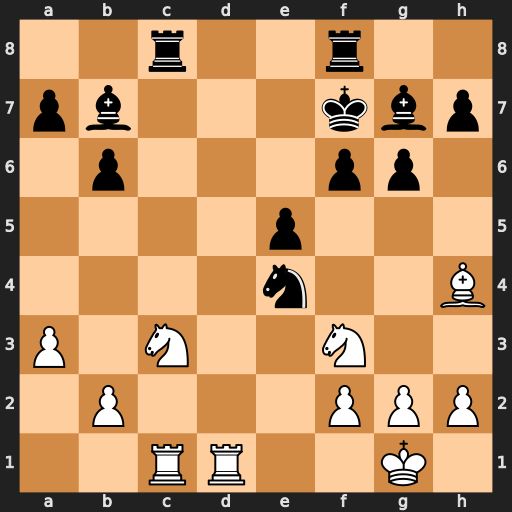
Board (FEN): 2r2r2/pb3kbp/1p3pp1/4p3/4n2B/P1N2N2/1P3PPP/2RR2K1
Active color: w
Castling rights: -
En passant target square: -
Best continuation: Rd7+ Kg8 Rxb7 Rf7 Rxf7